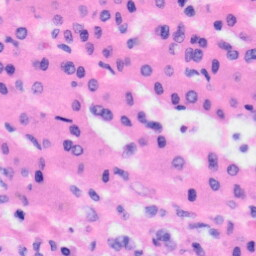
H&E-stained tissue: Liver